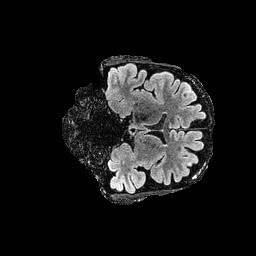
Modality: FLAIR
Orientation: coronal
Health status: ill
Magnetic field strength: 3 T